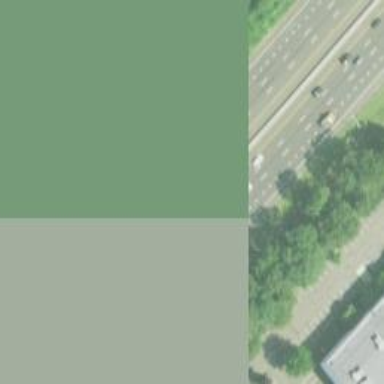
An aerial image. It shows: Motorway junction.